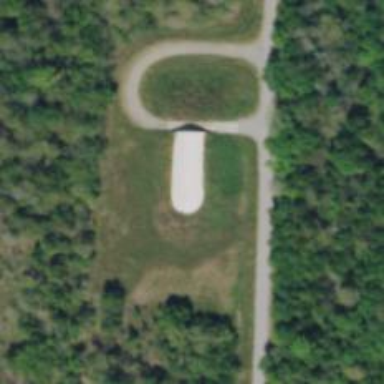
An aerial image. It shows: Military bunker for protection and defense.